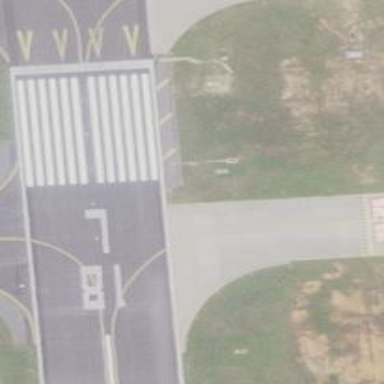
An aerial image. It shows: View of taxiway at the airport.